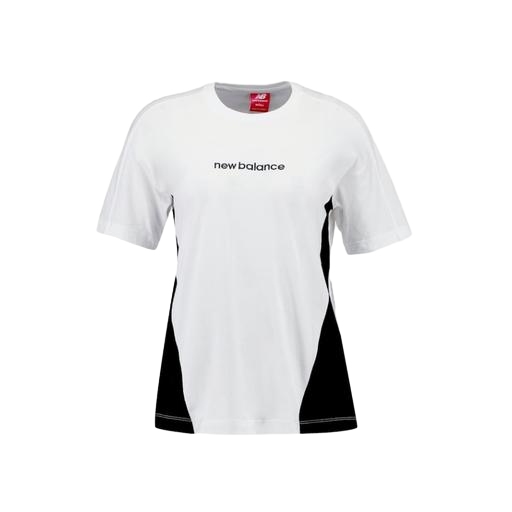
panel t-shirt, women's tee, graphic tee, white background